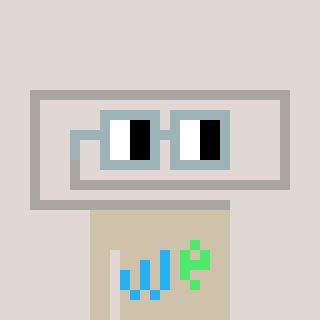
a pixel art character with square dark gray glasses, a paperclip-shaped head and a bege-colored body on a warm background